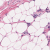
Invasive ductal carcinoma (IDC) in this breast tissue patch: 1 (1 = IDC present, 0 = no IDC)